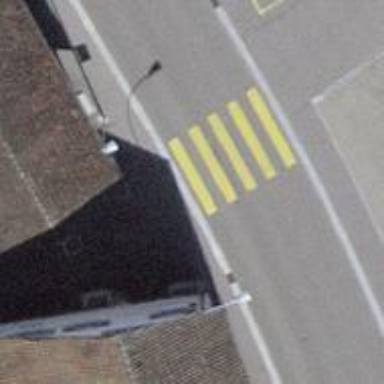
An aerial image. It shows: Uncontrolled zebra crossing on the road.